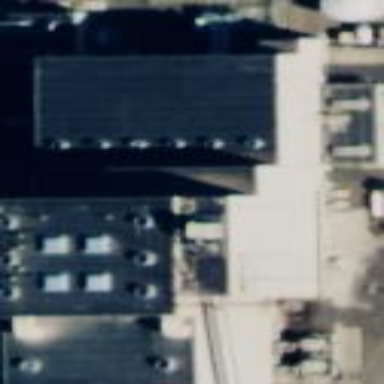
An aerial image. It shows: Building with steam turbine power generator.